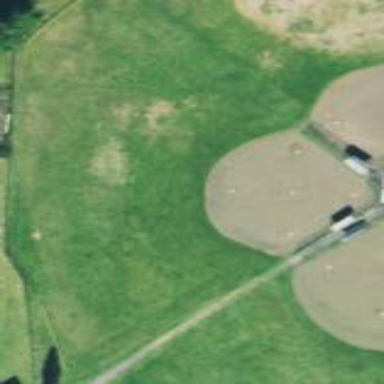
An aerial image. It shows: Baseball pitch for leisure land.